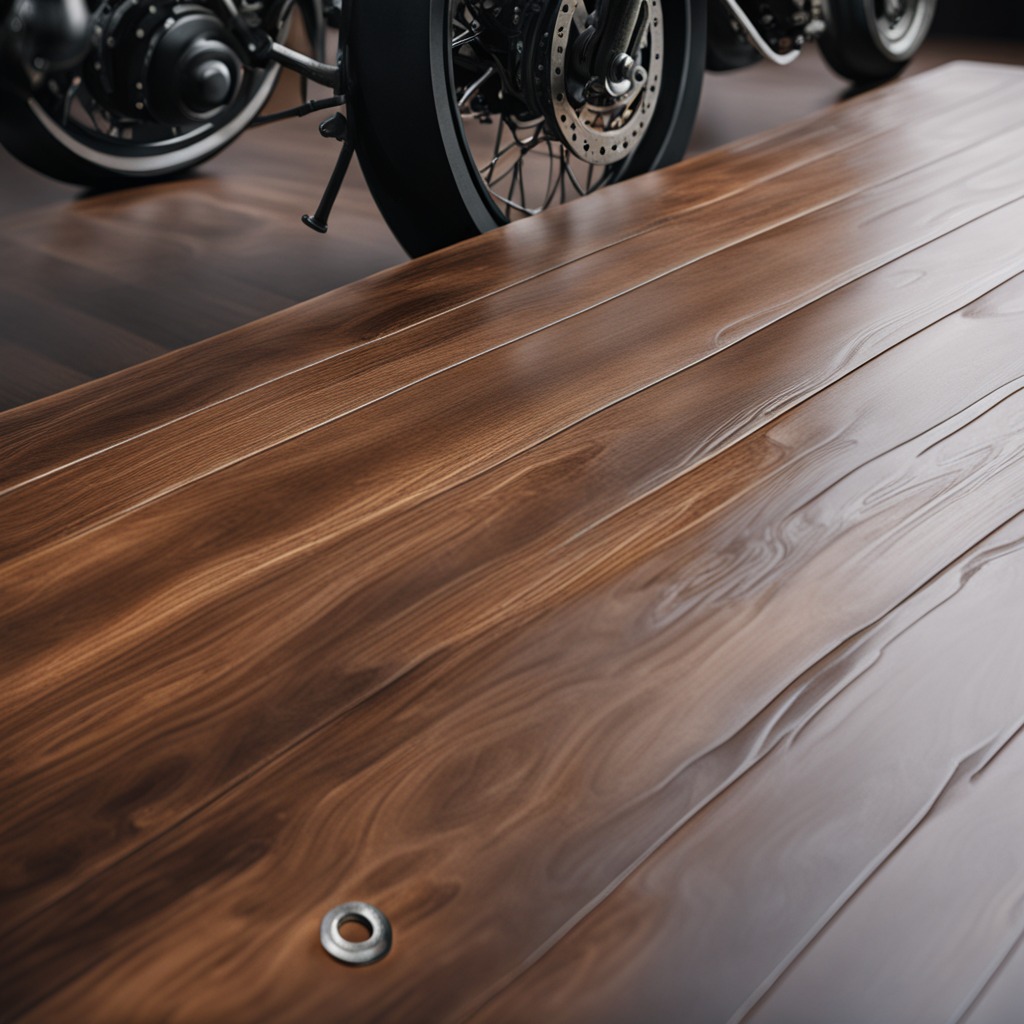
A flat metal washer lies on the wooden table in the vintage motorcycle garage.